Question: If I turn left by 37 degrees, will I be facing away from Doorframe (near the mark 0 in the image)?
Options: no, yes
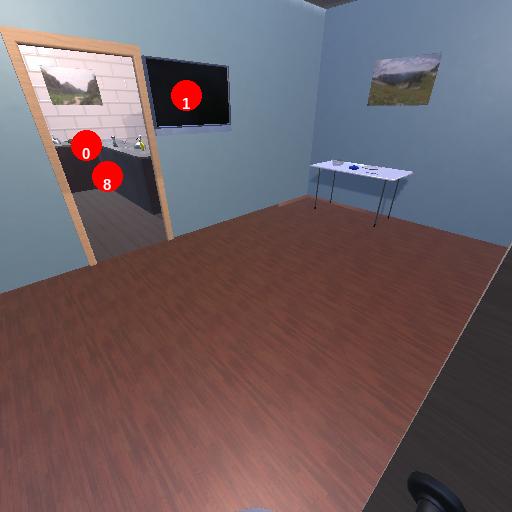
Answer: no